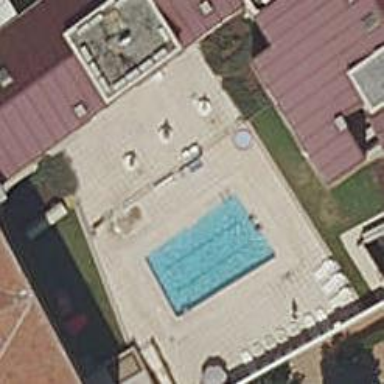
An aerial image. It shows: Swimming pool located in leisure land.